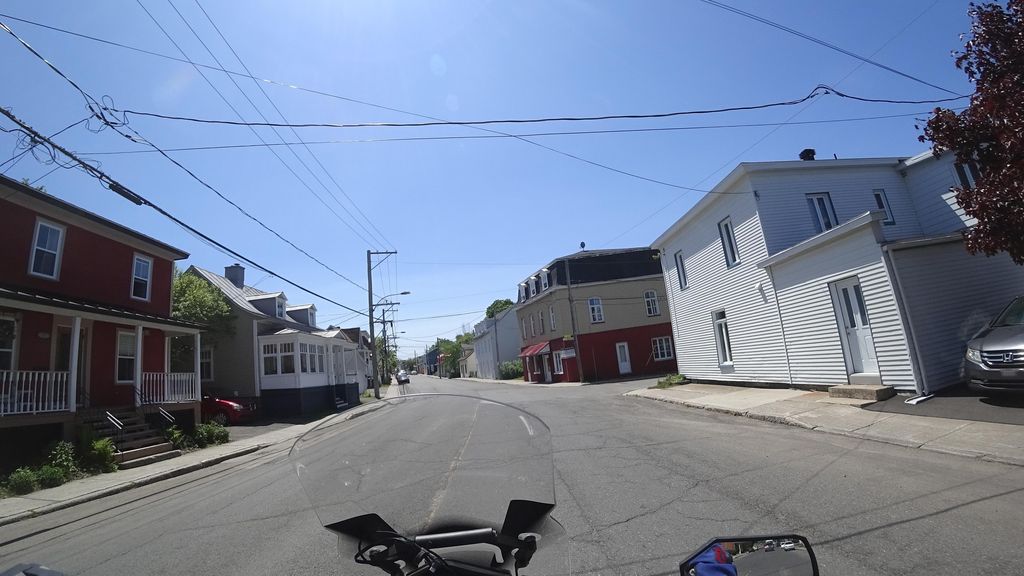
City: quebec_city